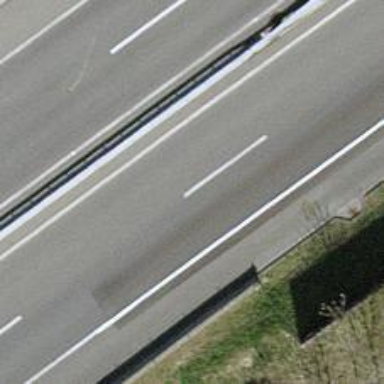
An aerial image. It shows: View of motorway.